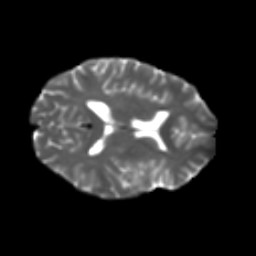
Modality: T2w
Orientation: axial
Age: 45
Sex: female
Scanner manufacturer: ge
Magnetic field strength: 3 T
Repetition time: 7.8 s
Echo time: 0.0606 s